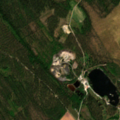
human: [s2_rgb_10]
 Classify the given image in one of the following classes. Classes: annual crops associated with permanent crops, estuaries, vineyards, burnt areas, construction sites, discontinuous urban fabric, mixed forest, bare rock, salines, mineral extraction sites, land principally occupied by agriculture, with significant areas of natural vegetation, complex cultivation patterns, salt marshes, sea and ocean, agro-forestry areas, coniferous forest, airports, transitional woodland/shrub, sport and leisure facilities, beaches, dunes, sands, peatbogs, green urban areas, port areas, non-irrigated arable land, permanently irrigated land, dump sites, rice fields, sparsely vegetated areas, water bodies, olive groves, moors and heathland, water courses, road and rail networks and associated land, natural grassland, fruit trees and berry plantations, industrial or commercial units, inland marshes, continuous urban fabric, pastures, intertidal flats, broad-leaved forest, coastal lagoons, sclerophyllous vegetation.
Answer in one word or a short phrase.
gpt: coniferous forest, transitional woodland/shrub, peatbogs